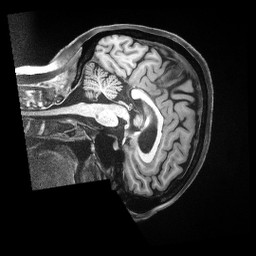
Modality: T1w
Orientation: sagittal
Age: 68
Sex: female
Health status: ill
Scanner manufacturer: siemens
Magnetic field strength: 3 T
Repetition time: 2.5 s
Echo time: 0.00181 s